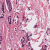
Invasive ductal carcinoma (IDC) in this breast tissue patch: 1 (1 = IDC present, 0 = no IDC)